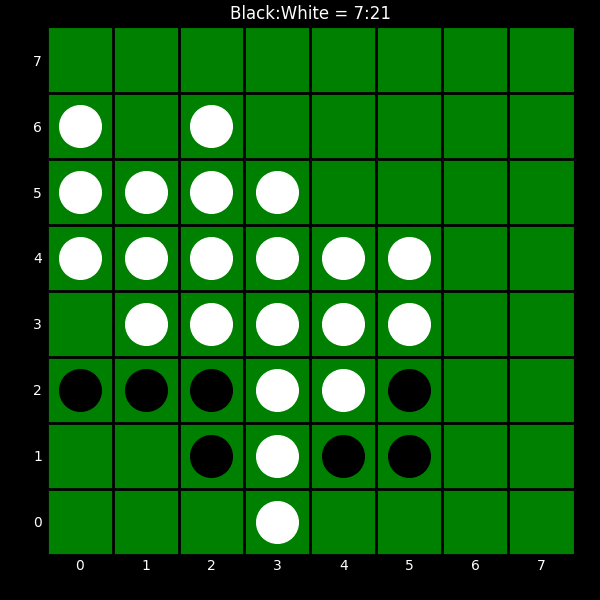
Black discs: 7
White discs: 21